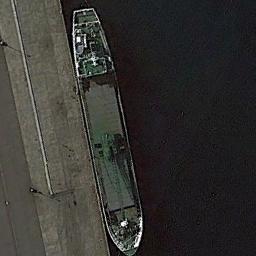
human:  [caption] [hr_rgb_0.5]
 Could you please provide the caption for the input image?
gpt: There is a ship in the black water on the shore .

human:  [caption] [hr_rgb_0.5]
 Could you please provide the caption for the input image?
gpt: There is a ship beside the dock .

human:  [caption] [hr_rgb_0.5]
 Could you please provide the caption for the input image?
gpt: The cargo ship is docked at the dock and the water is deep blue .

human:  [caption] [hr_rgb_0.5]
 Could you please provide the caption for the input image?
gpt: A green boat docked by the dock .

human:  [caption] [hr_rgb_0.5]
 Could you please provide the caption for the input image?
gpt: The ship is at the harbor .